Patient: sex M, age 62
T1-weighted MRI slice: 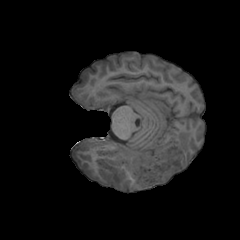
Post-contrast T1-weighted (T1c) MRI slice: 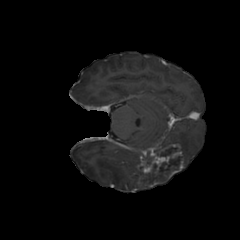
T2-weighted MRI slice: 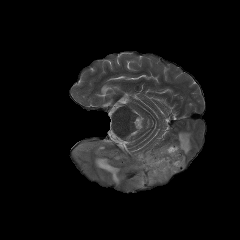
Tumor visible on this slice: yes
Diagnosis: Glioblastoma, IDH-wildtype
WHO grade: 4